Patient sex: M
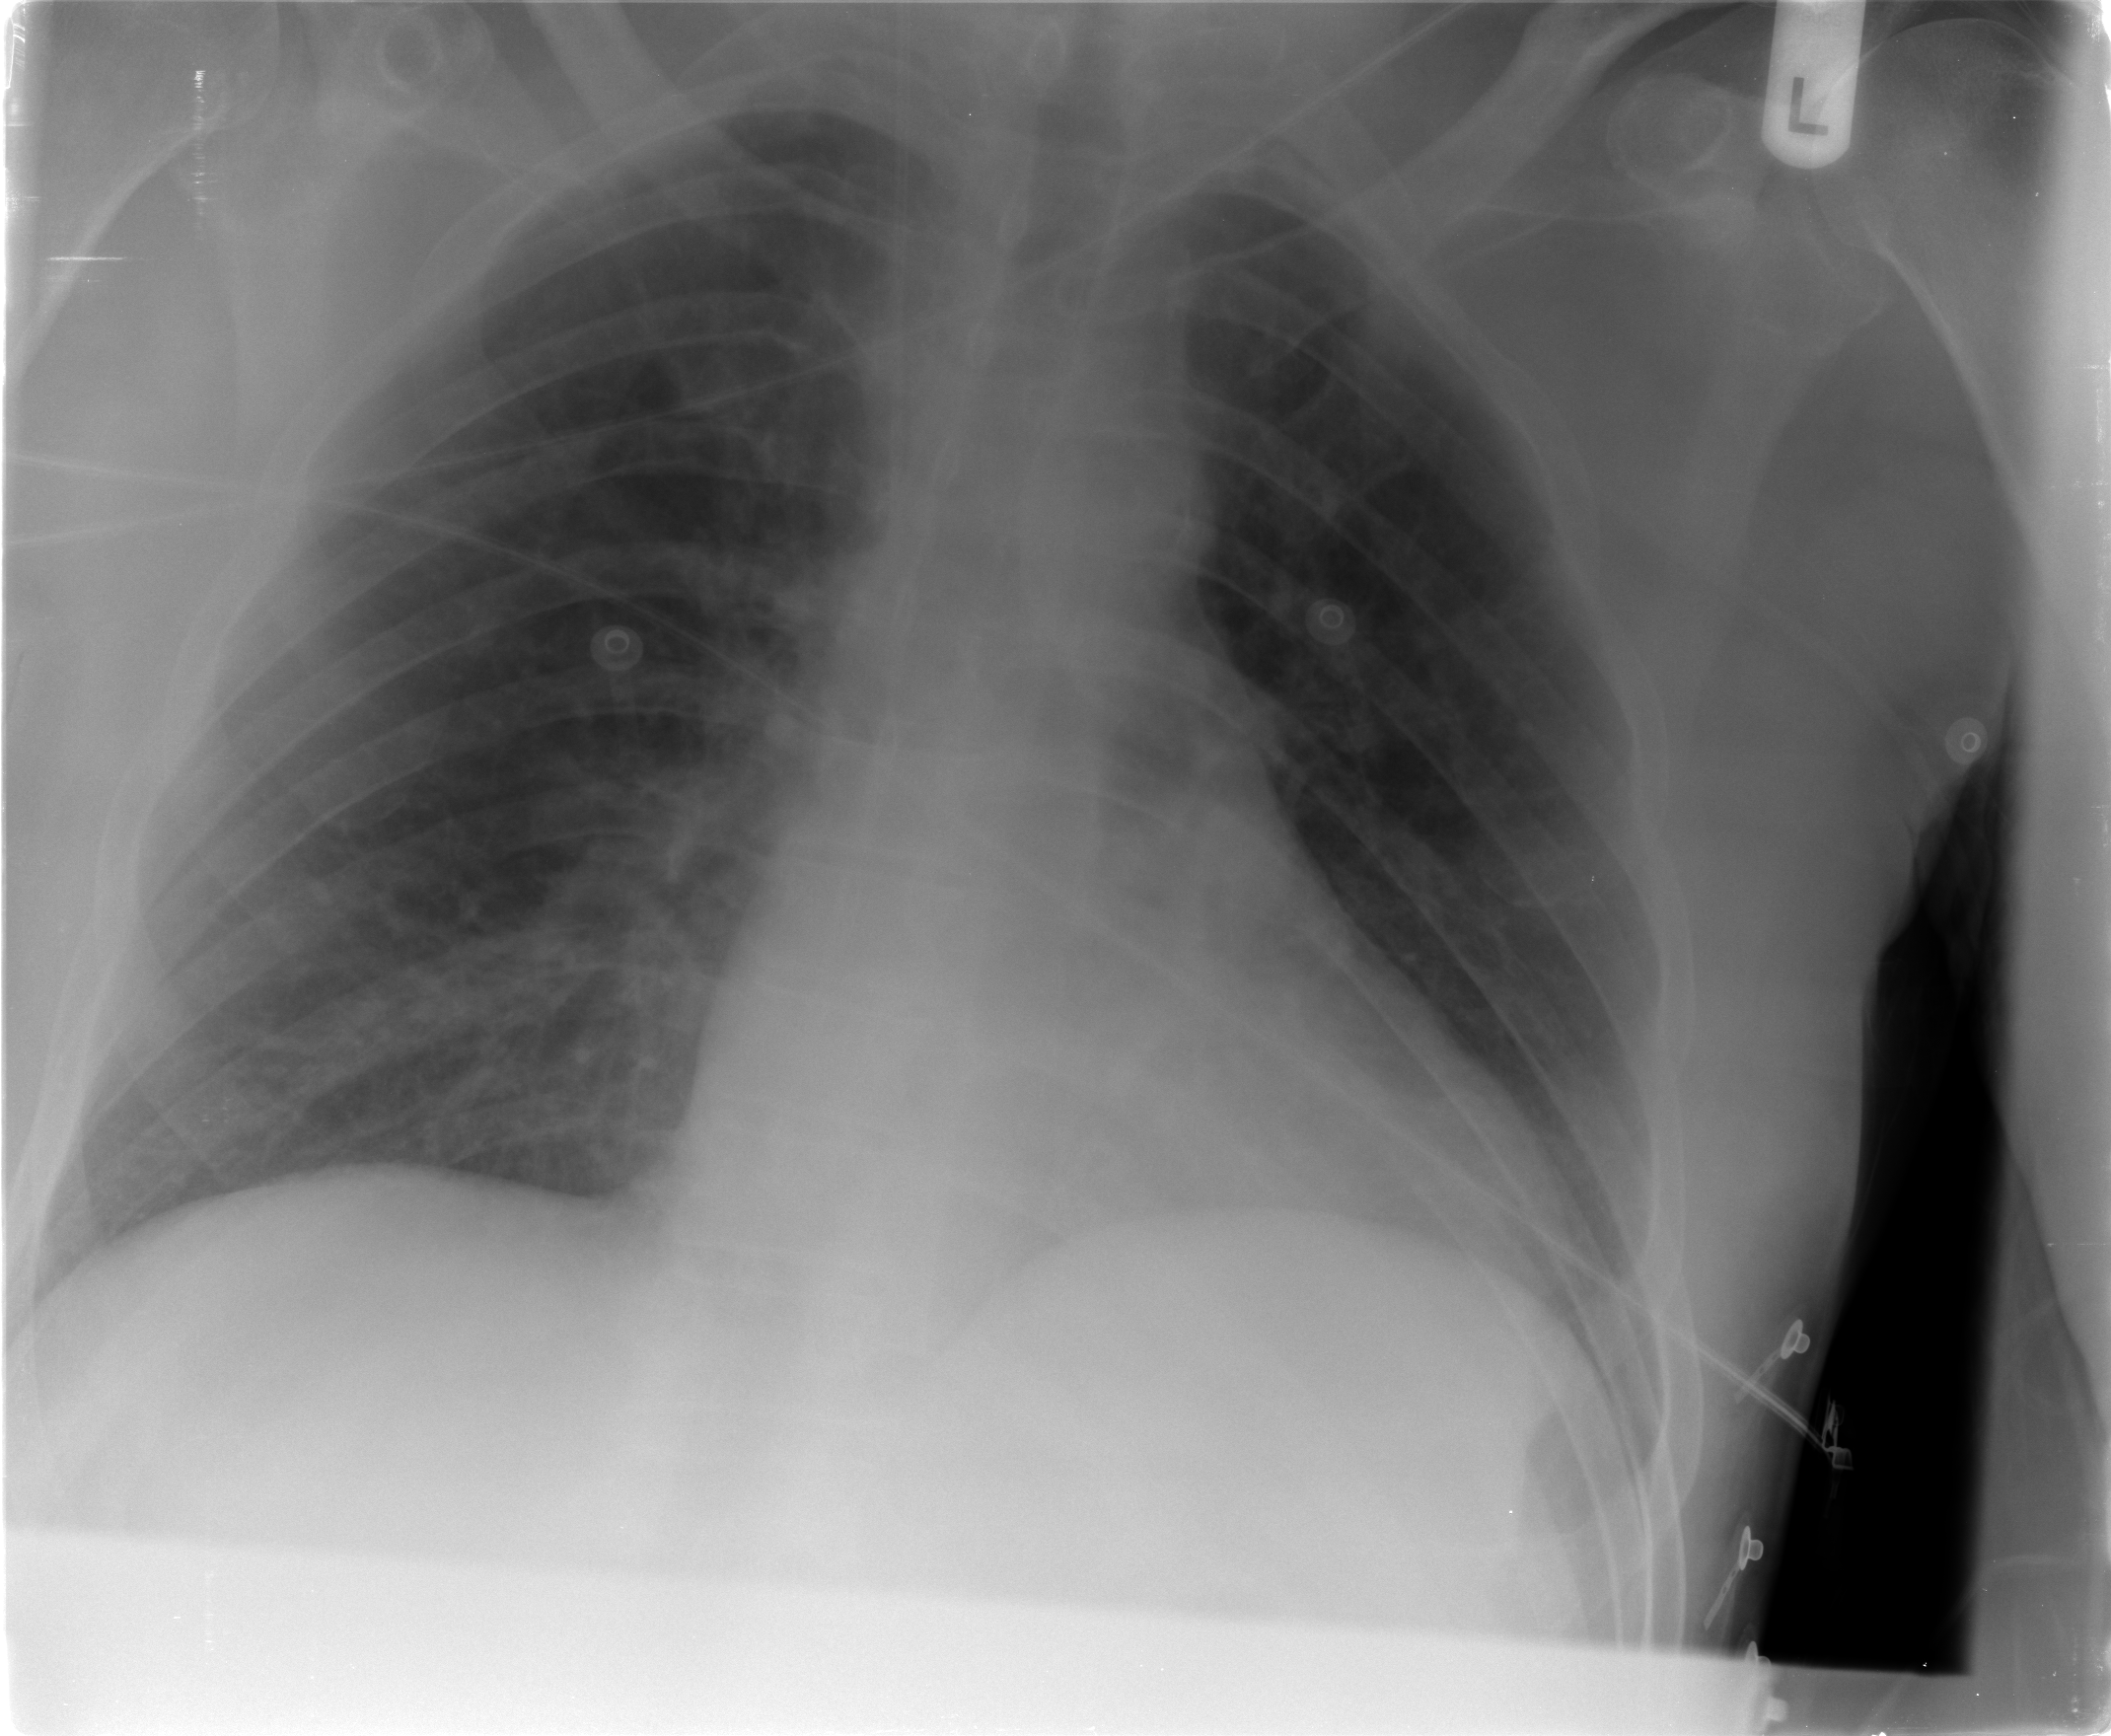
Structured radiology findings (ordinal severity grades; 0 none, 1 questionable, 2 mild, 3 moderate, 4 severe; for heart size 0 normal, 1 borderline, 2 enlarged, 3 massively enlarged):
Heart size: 1
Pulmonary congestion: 1
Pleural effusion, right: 0
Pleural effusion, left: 0
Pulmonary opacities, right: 0
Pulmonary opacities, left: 0
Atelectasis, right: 0
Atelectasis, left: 0